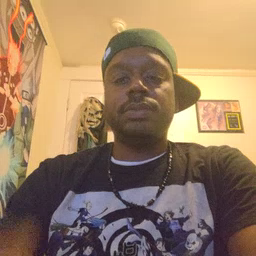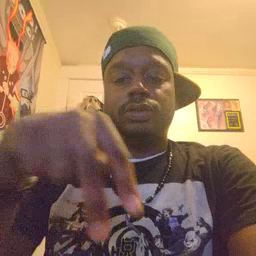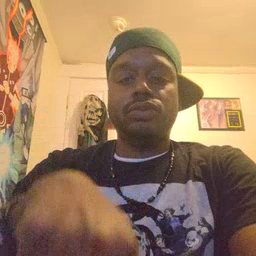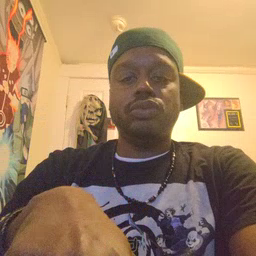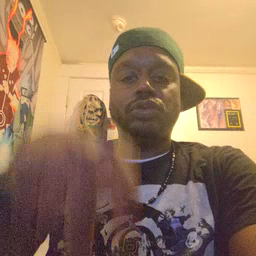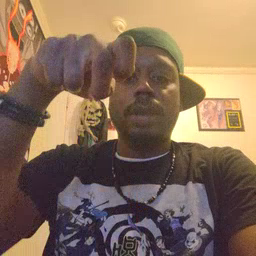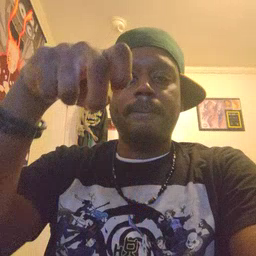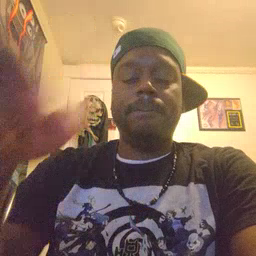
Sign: jump